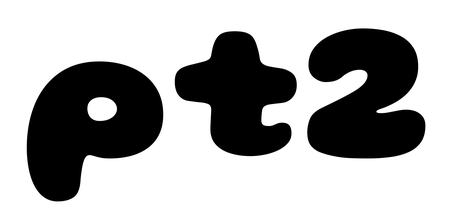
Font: Gluten_Black